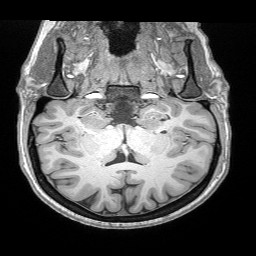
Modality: T1w
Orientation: sagittal
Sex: female